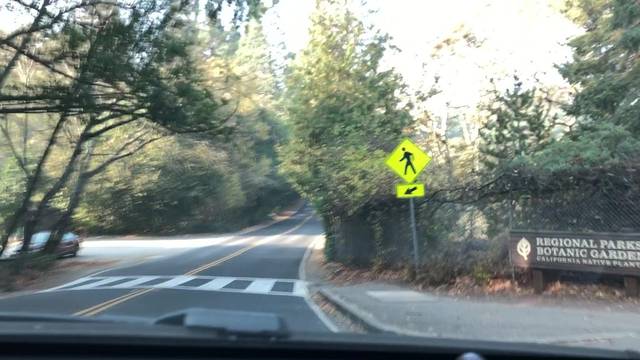
Region: United States
Coordinates: 37.893, -122.243